Question: I installed pecl_http extension in windows and I ran the following code:
'''
<?php
$r = new HttpRequest('http://example.com/feed.rss', HttpRequest::METH_GET);
$r->setOptions(array('lastmodified' => filemtime('local.rss')));
$r->addQueryData(array('category' => 3));
try {
$r->send();
if ($r->getResponseCode() == 200) {
file_put_contents('local.rss', $r->getResponseBody());
}
} catch (HttpException $ex) {
echo $ex;
}
?>
'''
I get error as below:
'''
Fatal error: Class 'HttpRequest' not found in C:\xampp\htdocs\web_services\pecl_http.php on line 3
'''
This is how I installed pecl_http:
downloaded and added following lines to php.ini (thread safe vc9)
'''
extension=php_raphf.dll
extension=php_propro.dll
extension=php_http.dll
'''
This is what I get when I run phpinfo() function:

I am using php 5.4.22 (xampp) on windows 8.
Why am I getting this class not found error when I have the pecl extension enabled?
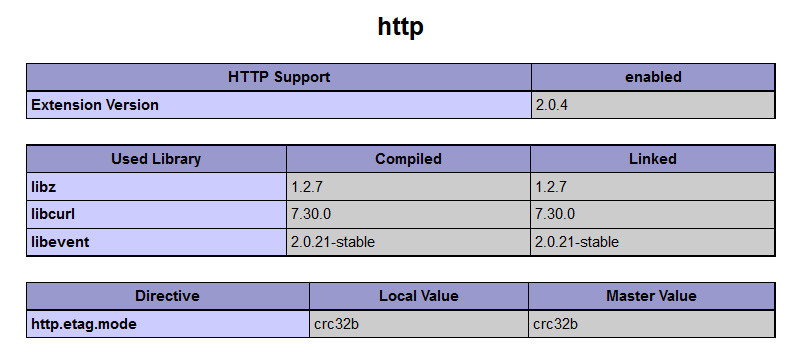
Answer: Well I figured out what was wrong. I installed http version 2 extension which is a complete renovation of version 1. Instead of HttpRequest class, we have http \ Client () class. I got this information from one of the comments on <URL>.
The documentation for http 2 is at <URL>. The documentation lacks example though.